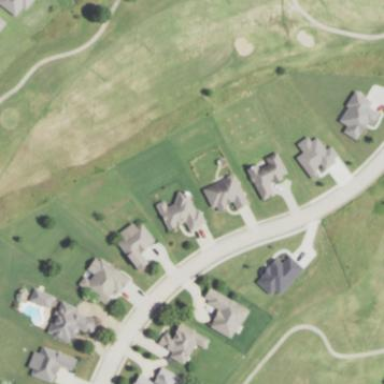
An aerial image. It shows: Designated concrete cartpath for golf carts.